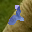
Label: 2